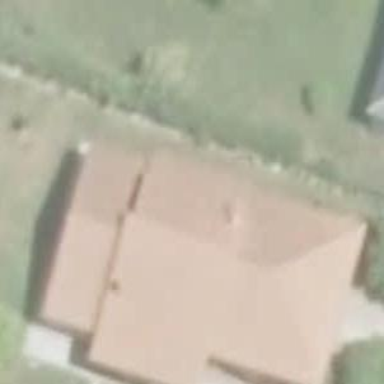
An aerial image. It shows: Simple house.